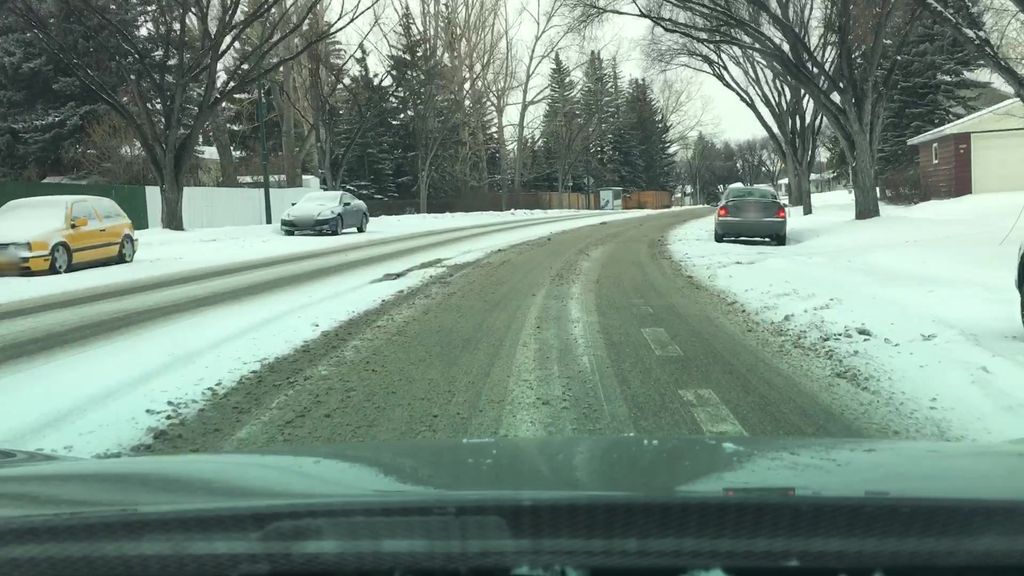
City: calgary